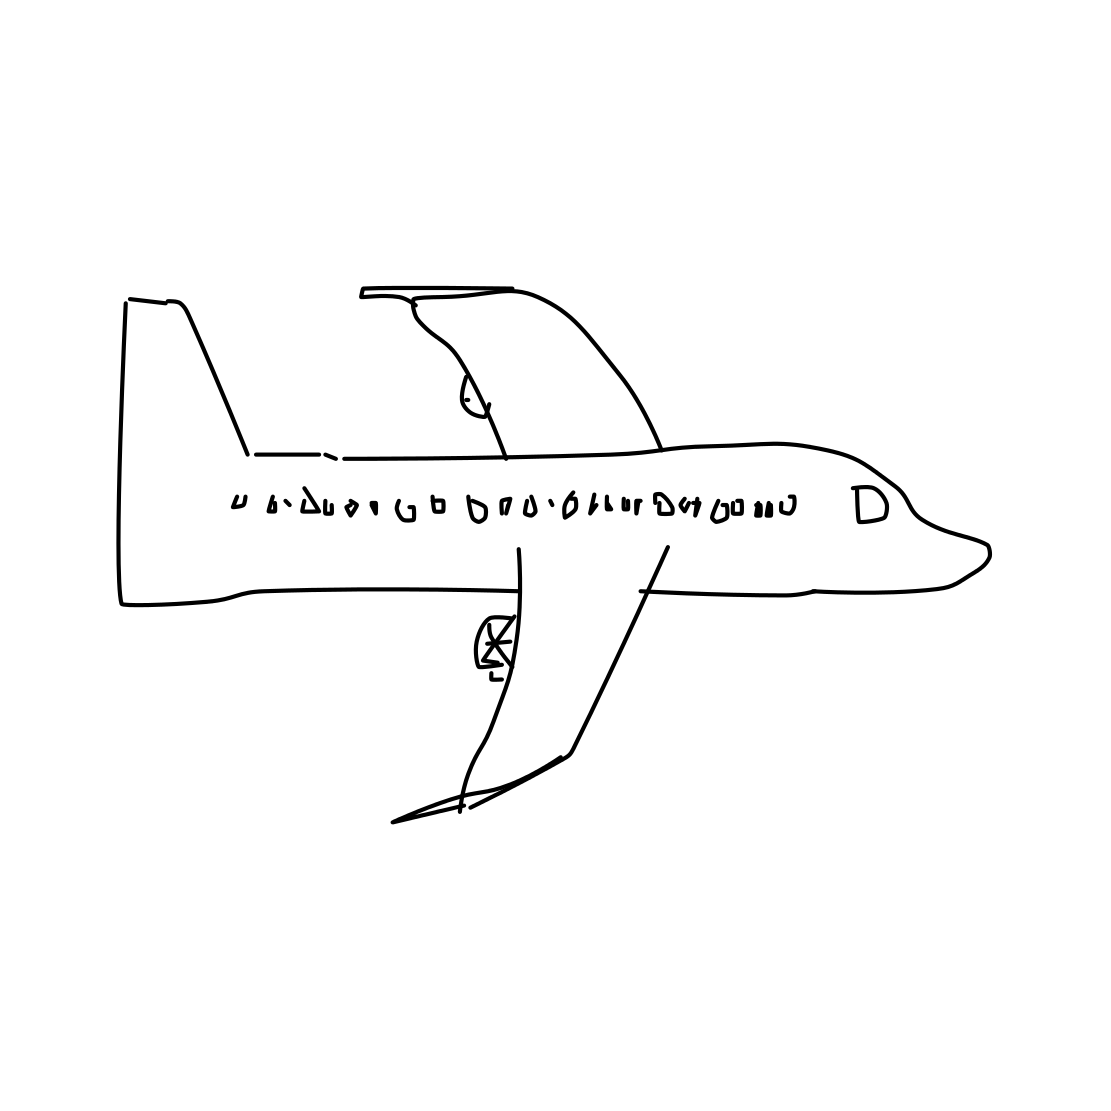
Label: airplane